Interaction volume radius: 5 \u00c5
Interaction volume height: 20 \u00c5
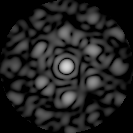
Disorder parameter: 0.7279